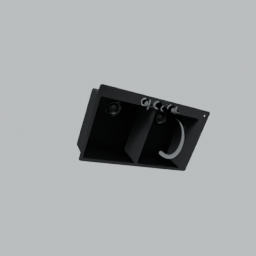
Label: appliances